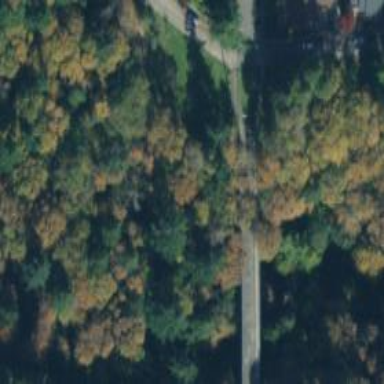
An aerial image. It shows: Asphalt cycleway on bridge.